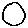
Label: moon